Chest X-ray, AP view. Patient: 61 years old, sex M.
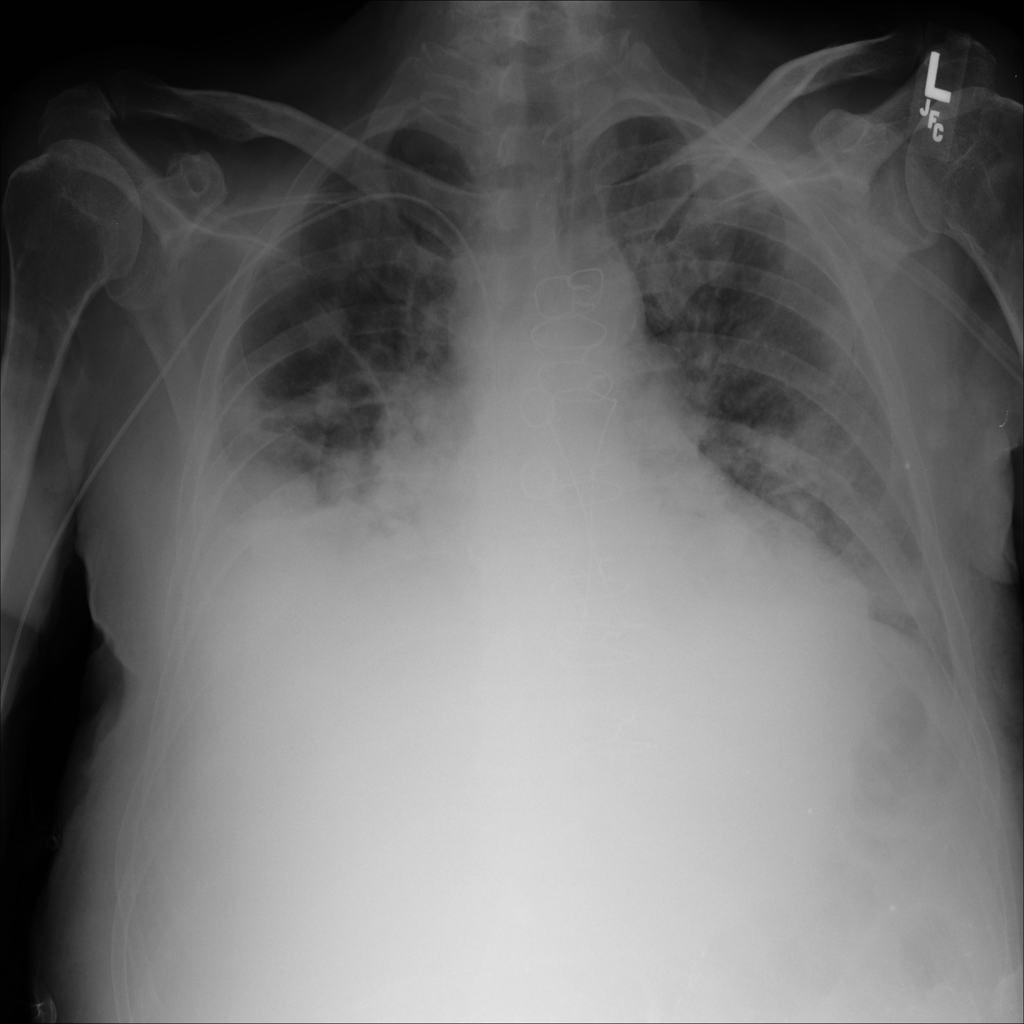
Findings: Consolidation, Effusion, Nodule